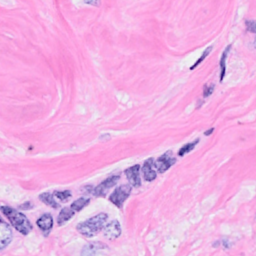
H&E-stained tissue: Breast